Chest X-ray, PA view. Patient: 54 years old, sex F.
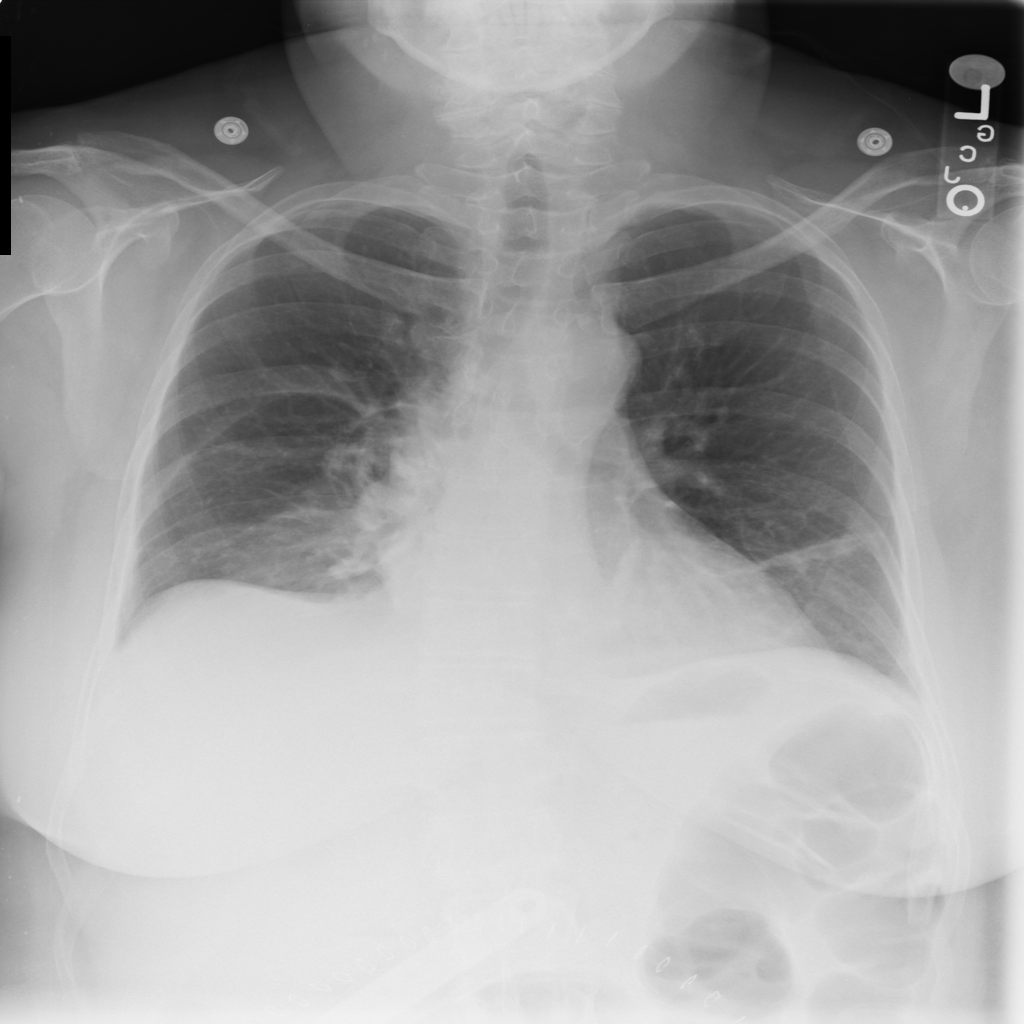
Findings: Atelectasis